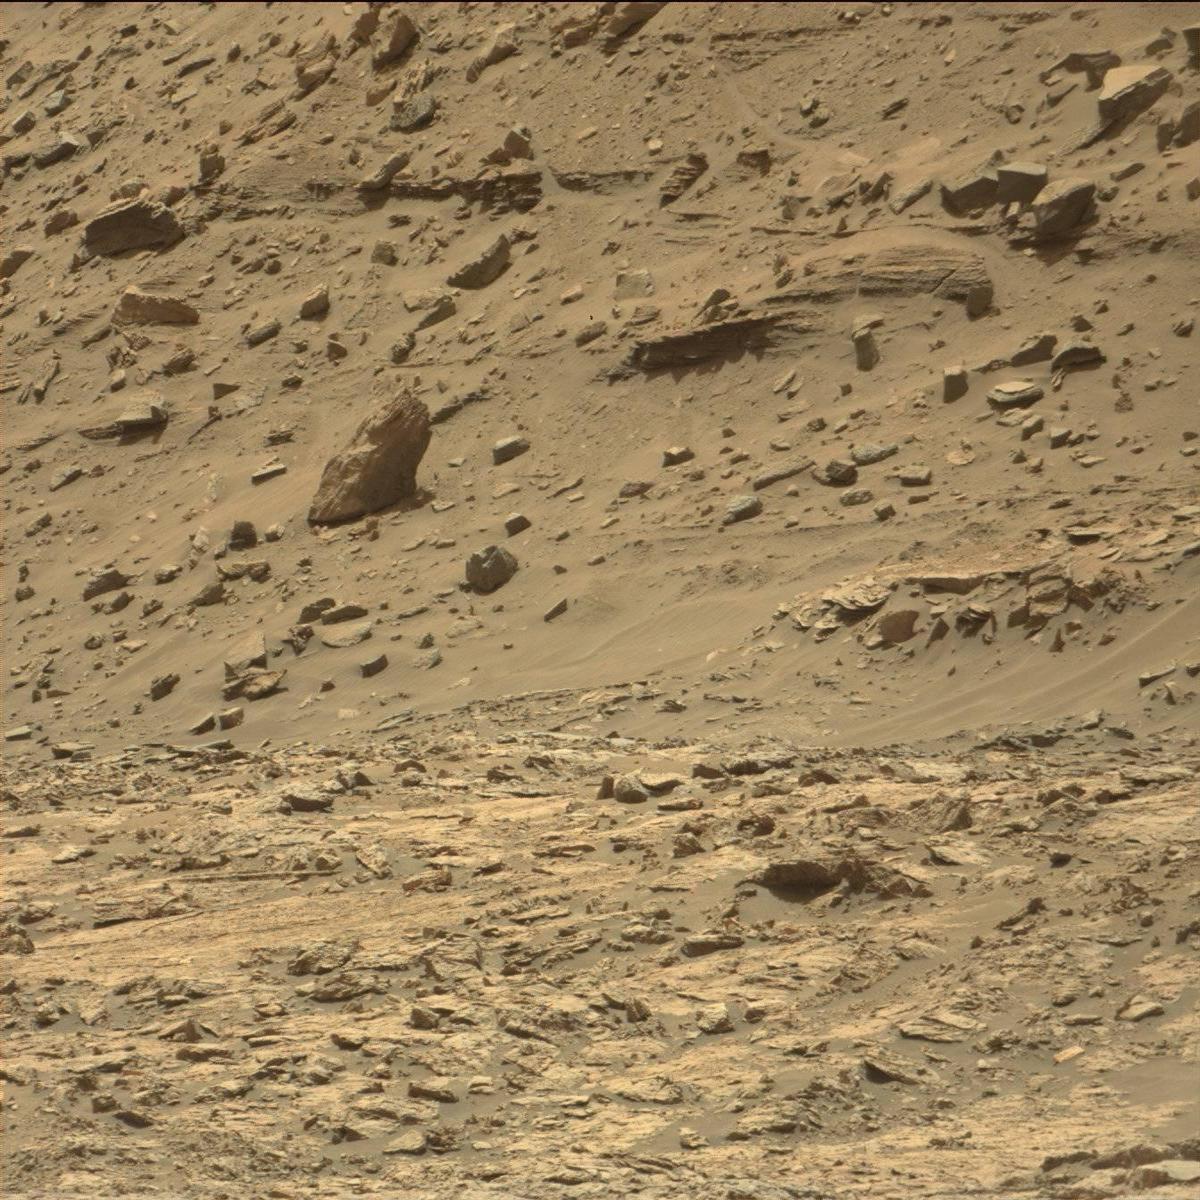
Terrain classes present: Bedrock, Rock, Sand / Soil